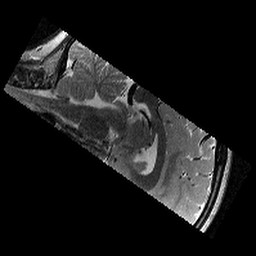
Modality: T2w
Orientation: sagittal
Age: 11
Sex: female
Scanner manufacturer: siemens
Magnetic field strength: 3 T
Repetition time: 9.23 s
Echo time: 0.067 s